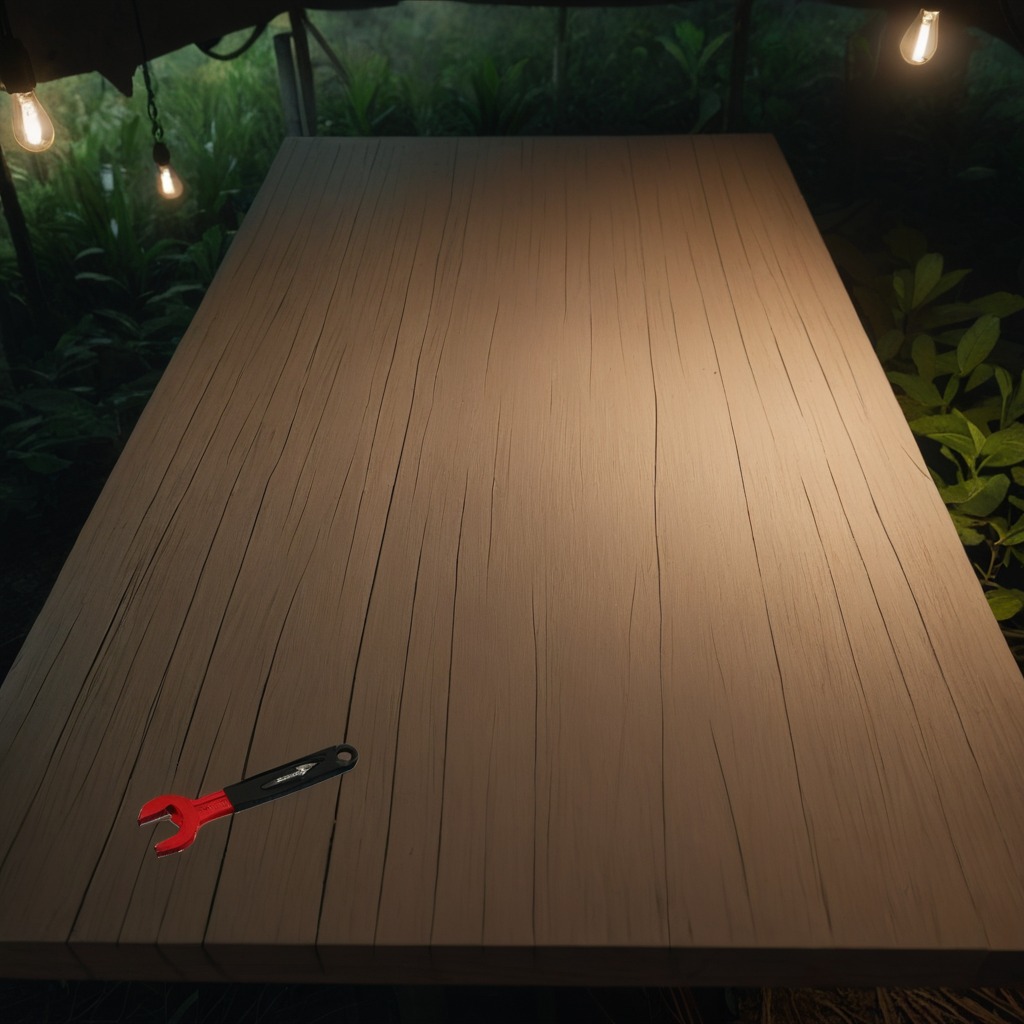
An wrench is lying on a wooden table inside a jungle field workshop tent at night.